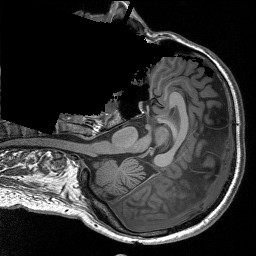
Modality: T1w
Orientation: axial